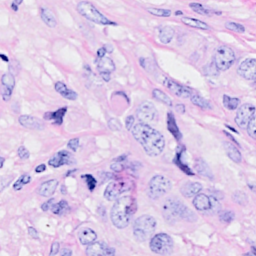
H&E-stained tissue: Breast